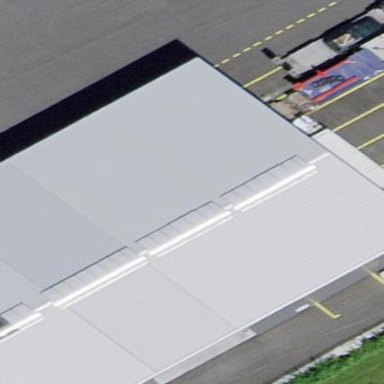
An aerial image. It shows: Industrial building.